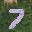
Label: 7